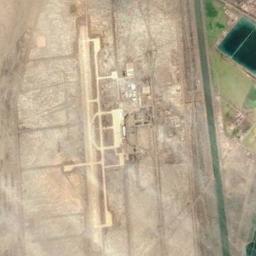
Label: airport